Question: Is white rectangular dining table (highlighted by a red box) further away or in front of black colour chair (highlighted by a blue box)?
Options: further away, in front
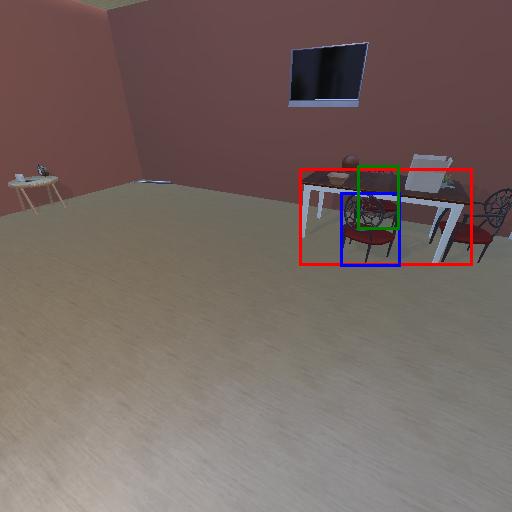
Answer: further away